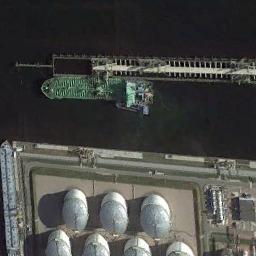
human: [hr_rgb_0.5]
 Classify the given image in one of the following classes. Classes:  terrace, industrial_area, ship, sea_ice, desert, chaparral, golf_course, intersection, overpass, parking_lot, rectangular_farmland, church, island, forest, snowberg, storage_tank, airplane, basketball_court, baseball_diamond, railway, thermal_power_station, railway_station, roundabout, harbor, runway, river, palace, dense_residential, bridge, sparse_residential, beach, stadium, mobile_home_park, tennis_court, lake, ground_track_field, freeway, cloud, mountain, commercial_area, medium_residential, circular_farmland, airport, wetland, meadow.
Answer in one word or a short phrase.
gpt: ship